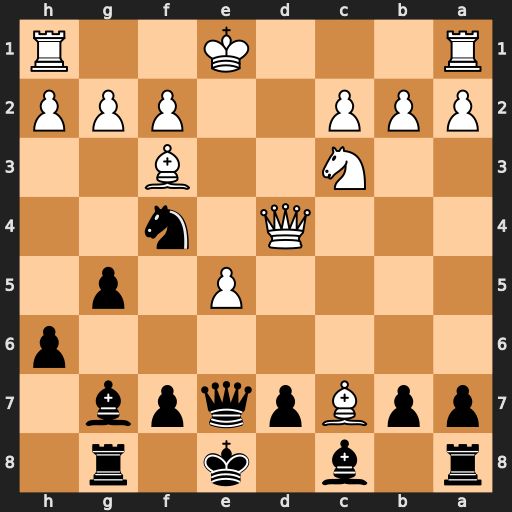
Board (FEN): r1b1k1r1/ppBpqpb1/7p/4P1p1/3Q1n2/2N2B2/PPP2PPP/R3K2R
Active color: b
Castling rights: KQq
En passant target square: -
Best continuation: Ne6 Qd2 Nxc7